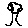
Label: tree